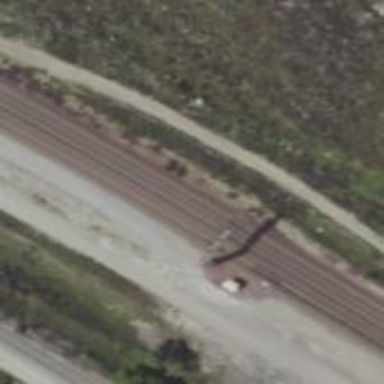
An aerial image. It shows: Railway signal.